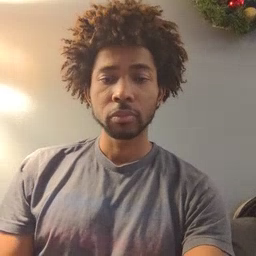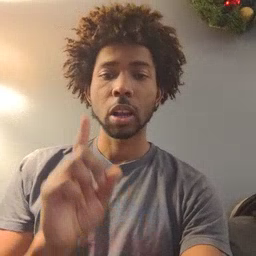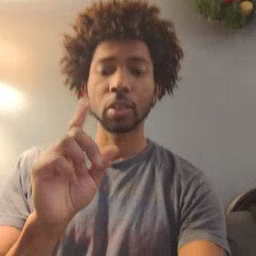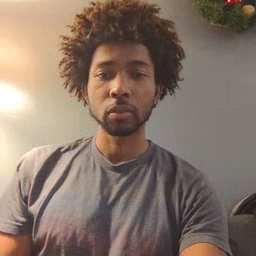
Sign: up